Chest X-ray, AP view. Patient: 30 years old, sex F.
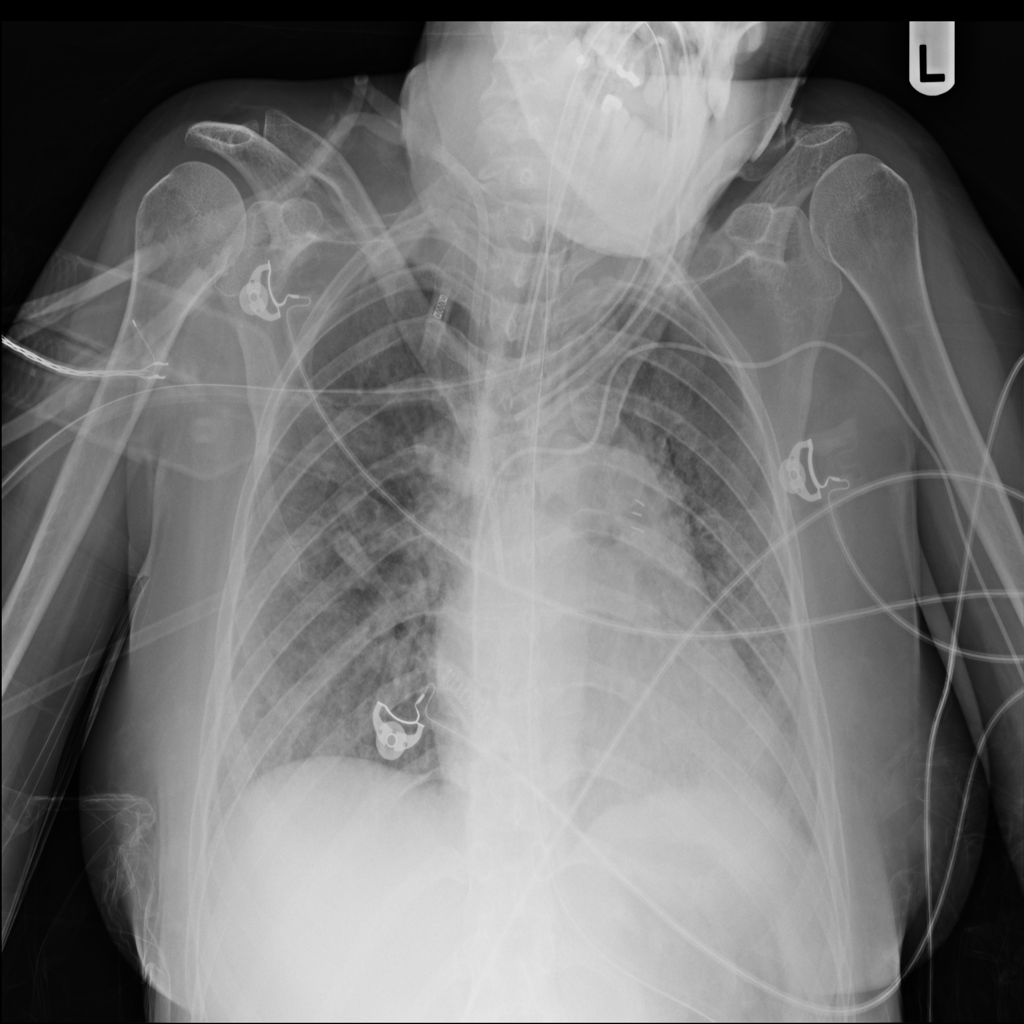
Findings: No Finding